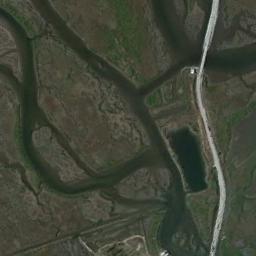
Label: wetland